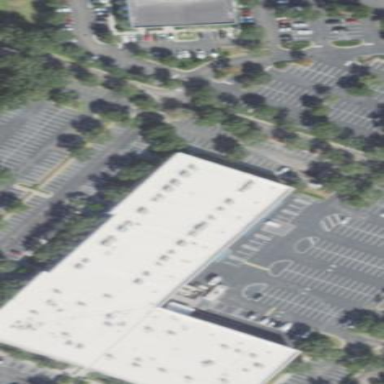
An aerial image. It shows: Commercial building.